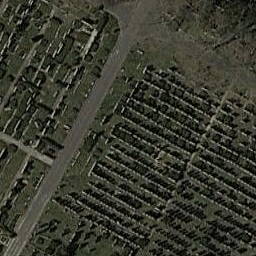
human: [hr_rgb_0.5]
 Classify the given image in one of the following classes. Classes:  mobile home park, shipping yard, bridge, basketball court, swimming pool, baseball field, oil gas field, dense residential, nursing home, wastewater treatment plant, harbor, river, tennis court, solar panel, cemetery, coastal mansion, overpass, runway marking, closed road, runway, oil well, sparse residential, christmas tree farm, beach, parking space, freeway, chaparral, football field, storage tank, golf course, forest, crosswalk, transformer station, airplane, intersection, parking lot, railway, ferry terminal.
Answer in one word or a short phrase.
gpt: cemetery